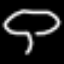
Label: mushroom